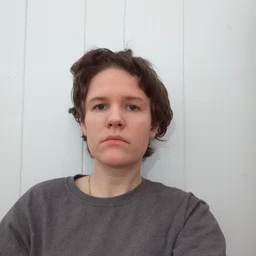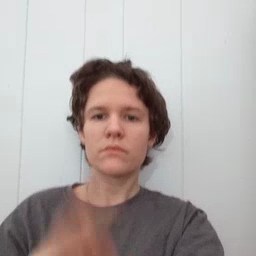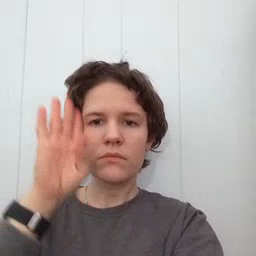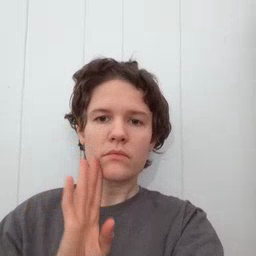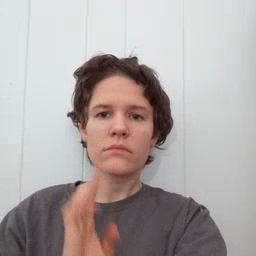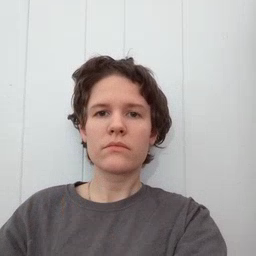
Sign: brown